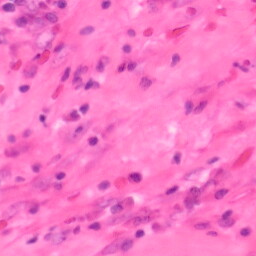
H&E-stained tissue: Colon